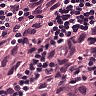
Metastatic tissue present: yes